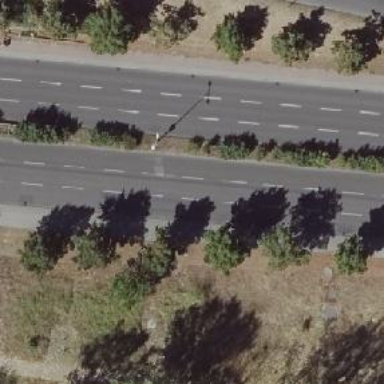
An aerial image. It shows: Avenue lined with deciduous broadleaved trees.